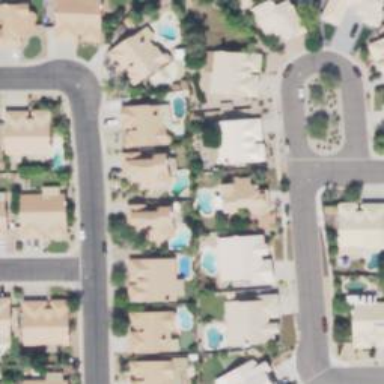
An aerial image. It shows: Outdoor swimming pool located on leisure land.